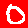
Digit: 0